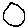
Label: circle